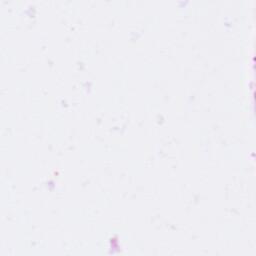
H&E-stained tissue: Pancreatic